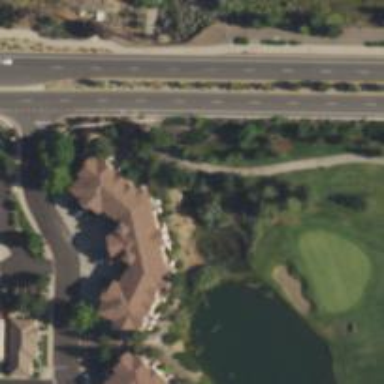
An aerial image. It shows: Service road used as golf cart path.